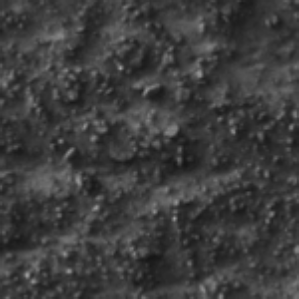
Label: frost